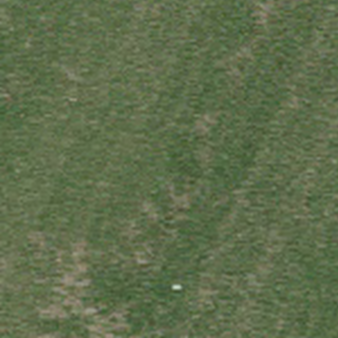
Label: other